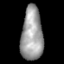
Tissue: lung
Cell type: Epithelial cells
Senescence score: 0.2255
Nuclear area (px): 1132
Mean DAPI intensity: 157.914